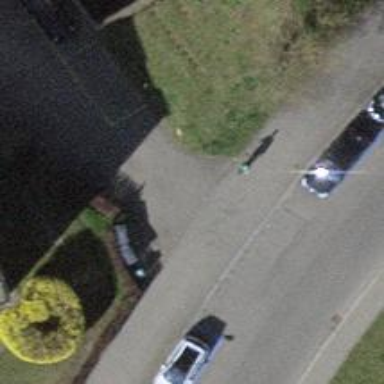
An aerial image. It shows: Unmarked crossing with traffic calming table.